【题型】解答题　【知识点】解析几何　【难度】hard
已知椭圆 $C: \frac{x^2}{2} + \frac{y^2}{b^2} = 1 \left(0 < b < \sqrt{2}\right)$. 记椭圆的左右焦点分别为 $F_1$, $F_2$，直线 $l$ 交椭圆 $C$ 于不同的两点 $P$、$Q$.

(1) 若椭圆 $C$ 过点 $\left(1, \frac{\sqrt{2}}{2}\right)$，求椭圆的标准方程和离心率；

(2) 设 $b=1$，若直线 $l$ 过点 $A(0, 2)$，且以线段 $PQ$ 为直径的圆过点 $F_2$，求直线 $l$ 的方程；

(3) 设 $b=1$，若 $\overrightarrow{PF_1} = 2\overrightarrow{QF_2}$，求 $\triangle F_2PQ$ 的面积.
【解答】

\noindent \textbf{【答案】} (1)$\boldsymbol{\dfrac{x^2}{2}+y^2=1}$，$e=\boldsymbol{\dfrac{\sqrt{2}}{2}}$
\noindent (2)$\boldsymbol{x=0}$或$\boldsymbol{11x+8y-16=0}$
\noindent (3)$\boldsymbol{\dfrac{\sqrt{14}}{8}}$

\vspace{0.2cm}
\noindent \textbf{【知识点】} 根据椭圆过的点求标准方程、椭圆中三角形（四边形）的面积、根据韦达定理求参数、椭圆中向量共线比例问题

\vspace{0.2cm}
\noindent \textbf{【分析】} （1）可将已知点代入椭圆方程求出$b$，进而得到标准方程和离心率；
\noindent （2）可先设出直线方程，联立椭圆方程，利用韦达定理和向量垂直的条件求解；
\noindent （3）可根据向量坐标关系，设出题中向量与横轴所成的角和他们的模长，用之表示$P$,$Q$的坐标，代入椭圆方程，进而求得角和模长，然后利用面积割补思想求得要求三角形的面积.

\vspace{0.2cm}
\noindent \textbf{【详解】} （1）已知椭圆$C$:$\dfrac{x^2}{2}+\dfrac{y^2}{b^2}=1\left(0 < b < \sqrt{2}\right)$过点$\left(1,\dfrac{\sqrt{2}}{2}\right)$，

将点代入椭圆方程可得：$\dfrac{1^2}{2}+\dfrac{\left(\dfrac{\sqrt{2}}{2}\right)^2}{b^2}=1$，解得$b^2=1$，则椭圆的标准方程为$\dfrac{x^2}{2}+y^2=1$.
又因为$a^2=2$，所以$a=\sqrt{2}$，$c=\sqrt{a^2-b^2}=\sqrt{2-1}=1$，则离心率$e=\dfrac{c}{a}=\dfrac{1}{\sqrt{2}}=\dfrac{\sqrt{2}}{2}$.

\vspace{0.2cm}
\noindent （2）当$b=1$时，椭圆方程为$\dfrac{x^2}{2}+y^2=1$，$F_2(1,0)$.
当斜率不存在时，此时$P(0,1)$，$Q(0,-1)$，$\overrightarrow{F_2P}=(-1,1)$，$\overrightarrow{F_2Q}=(-1,-1)$，则$\overrightarrow{F_2P}\cdot\overrightarrow{F_2Q}=0$.满足题意.
当斜率存在时，设直线$l$的方程为$y=kx+2$，$P(x_1,y_1)$，$Q(x_2,y_2)$.
联立$\begin{cases} y=kx+2 \\ \dfrac{x^2}{2}+y^2=1 \end{cases}$，消去$y$得：$(1+2k^2)x^2+8kx+6=0$
则$\Delta=(8k)^2-4\times6\times(1+2k^2)=64k^2-24-48k^2=16k^2-24>0$，即$k^2>\dfrac{3}{2}$.
由韦达定理得$x_1+x_2=-\dfrac{8k}{1+2k^2}$，$x_1x_2=\dfrac{6}{1+2k^2}$.
因为以线段$PQ$为直径的圆过点$F_2$，所以$\overrightarrow{F_2P}\cdot\overrightarrow{F_2Q}=0$.
$\overrightarrow{F_2P}=(x_1-1,y_1)$，$\overrightarrow{F_2Q}=(x_2-1,y_2)$，则$(x_1-1)(x_2-1)+y_1y_2=0$.
$y_1y_2=(kx_1+2)(kx_2+2)=k^2x_1x_2+2k(x_1+x_2)+4$，代入上式可得：
$(x_1-1)(x_2-1)+k^2x_1x_2+2k(x_1+x_2)+4=0$，
$x_1x_2-(x_1+x_2)+1+k^2x_1x_2+2k(x_1+x_2)+4=0$，
$(1+k^2)x_1x_2+(2k-1)(x_1+x_2)+5=0$，
将$x_1+x_2=-\dfrac{8k}{1+2k^2}$，$x_1x_2=\dfrac{6}{1+2k^2}$代入上式得：
$(1+k^2)\times\dfrac{6}{1+2k^2}+(2k-1)\times\left(-\dfrac{8k}{1+2k^2}\right)+5=0$，
$6(1+k^2)-8k(2k-1)+5(1+2k^2)=0$，
$6+6k^2-16k^2+8k+5+10k^2=0$，
$8k+11=0$，解得$k=-\dfrac{11}{8}$，满足$k^2>\dfrac{3}{2}$.
所以直线$l$的方程为$y=-\dfrac{11}{8}x+2$，即$11x+8y-16=0$.
故直线$l$的方程为$x=0$或$11x+8y-16=0$.

\vspace{0.2cm}
\noindent (3) 当$b=1$时，椭圆的方程为$\dfrac{x^2}{2}+y^2=1$，即$x^2+2y^2-2=0$，
$c=\sqrt{a^2-b^2}=\sqrt{2-1}=1$焦点坐标$F_1(-1,0)$,$F_2(1,0)$.
设$x$轴正方向转到与向量$\overrightarrow{F_1P}$相同的方向所转过的角为$\theta$，根据椭圆的对称性，不妨设$\theta\in[0,\pi]$.
再设$|F_1P|=2t$，由$\overrightarrow{PF_1}=2\overrightarrow{QF_2}$得$|F_2Q|=t$，且$\overrightarrow{F_2Q}$,$\overrightarrow{F_1P}$同向.
则向量$\overrightarrow{F_1P}=(2t\cos\theta,2t\sin\theta)$,$\overrightarrow{F_2Q}=(t\cos\theta,t\sin\theta)$，
所以$P(-1+2t\cos\theta,2t\sin\theta)$,$Q(1+t\cos\theta,t\sin\theta)$，
分别代入椭圆方程$x^2+2y^2-2=0$，
$1+4t^2\cos^2\theta-4t\cos\theta+8t^2\sin^2\theta-2=0$，
$1+t^2\cos^2\theta+2t\cos\theta+2t^2\sin^2\theta-2=0$，
整理得$(8-4\cos^2\theta)t^2-4t\cos\theta-1=0$，
$(2-\cos^2\theta)t^2+2t\cos\theta-1=0$，
由$t>0$，分别解得$t=\dfrac{1}{\sqrt{2}+\cos\theta}$,$t=\dfrac{1}{2\sqrt{2}-2\cos\theta}$，
所以$\sqrt{2}+\cos\theta=2\sqrt{2}-2\cos\theta$，
解得$\cos\theta=\dfrac{\sqrt{2}}{3}$，所以$\sin\theta=\dfrac{\sqrt{7}}{3}$，$t=\dfrac{1}{\sqrt{2}+\dfrac{\sqrt{2}}{3}}=\dfrac{3\sqrt{2}}{8}$，
$S_{\triangle F_2PQ}=S_{F_2QP}-S_{F_2F_1P}=\dfrac{1}{2}(2t+t)2c?\sin\theta-\dfrac{1}{2}2t?2c?\sin\theta=tc\sin\theta=\dfrac{3\sqrt{2}}{8}\times1\times\dfrac{\sqrt{7}}{3}=\dfrac{\sqrt{14}}{8}$

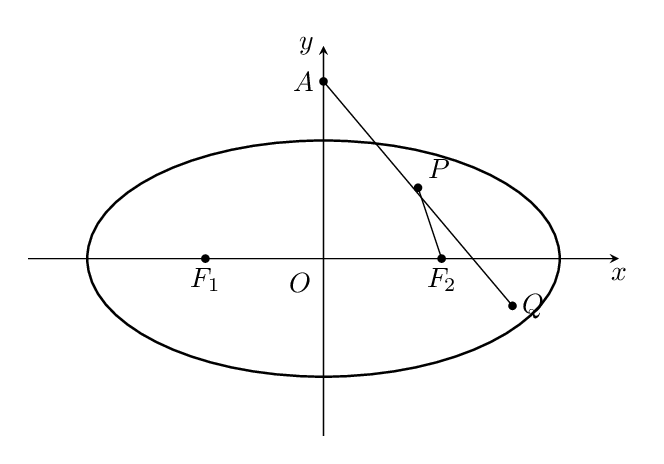